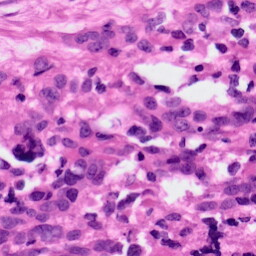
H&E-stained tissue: Ovarian